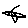
Label: bird